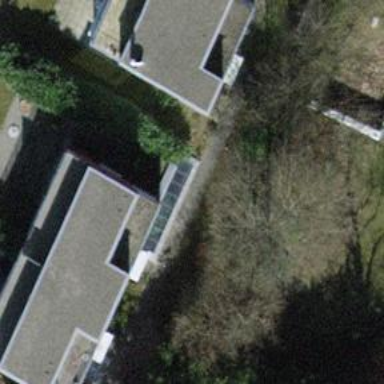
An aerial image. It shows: Flat-roofed building.